В этой задаче вам предстоит исследовать изменение параметров деревянных линеек при их намокании.
Измерьте массу деревянной линейки в сухом состоянии $m_0$. С помощью пластиковой линейки измерьте общую длину $L_0$ деревянной линейки в сухом состоянии. Оклейте скотчем верхнюю часть мерного цилиндра так, как показано на рисунке 1. В результате получится прямоугольное окошко, размеры которого должны быть примерно на $2-3~мм$ больше, чем ширина и толщина деревянной линейки.  Оклейте деревянную линейку скотчем в один, максимум два слоя таким образом, чтобы ее поверхность не контактировала с водой в случае погружения. При этом, не допускайте образования воздушных пузырей между поверхностью линейки и скотчем. Далее опустите линейку вертикально в мерный цилиндр с водой. При погружении линейки в цилиндр вы можете обнаружить, что она не плавает вертикально, так как ее центр тяжести находится выше точки приложения силы Архимеда. Зажмите один из концов линейки между гайками и магнитом. Подберите и запишите в работе количество гаек $N_1$, которое требуется для того, чтобы линейка плавала практически вертикально. При этом, глубина погружения линейки должна лежать в пределах от $24$ до $26~см$.
Снимите с линейки скотч и протрите ее поверхность слегка смоченной в воде салфеткой. Прикрепите к концу линейки магнит с подобранным вами количеством гаек. Аккуратно, не допуская образования пузырьков на поверхности линейки, опустите ее в воду и одновременно с этим запустите секундомер. Измерьте зависимость $h_1$ погружения линейки (координаты уровня воды по шкале линейки) от времени $t$. Измерения проводите не менее $15~мин$, либо до полного погружения линейки в воду. Сразу после завершения измерений, выньте линейку из воды и промокните её сухой салфеткой, чтобы убрать капли с ее поверхности. Теперь измерьте массу влажной линейки ${m_w}_1$ и ее длину ${L_w}_1$. Рассчитайте относительное изменение массы $\varepsilon_{m_1} = \dfrac{{m_w}_1-{m_0}_1}{{m_0}_1}$.
Рассчитайте относительное изменение длины линейки $\varepsilon_{L_1} = \dfrac{{L_w}_1-{L_0}_1}{{L_0}_1}$ и относительное изменение глубины погружения $\varepsilon_{H_1} = {\Delta H_1}/{H_1}$ линейки за все время измерений. Оцените влияние удлинения линейки при набухании на расчетную глубину погружения (расстояние между делениями линейки при ее набухании изменилось).
Рассчитайте относительное изменение сечения линейки $\varepsilon_{S_1} = {\Delta S_1}/{S_1}$.
Постройте график зависимости $h(t)$, измеренной в пункте . . . . . . . Повторите - для 2-ой линейки. Записывайте все величины с нижним индексом «2» (например, ${m_0}_2$, ${L_0}_2$, и т.д.).
На первый взгляд линейки кажутся одинаковыми, однако не все их параметры совпадают. С учетом точности эксперимента, определите, совпадают ли для исследованных линеек величины ${m_0}_{1,2}$, $\varepsilon_{m_{_{1,2}}}$, $\varepsilon_{L_{_{1,2}}}$, $\varepsilon_{H_{_{1,2}}}$, $\varepsilon_{S_{_{1,2}}}$. Совпадает ли вид зависимости $h(t)$ для обеих линеек?
Можно ли считать, что линейки при набухании меняют свои размеры изотропно (то есть относительное изменение размеров во всех направлениях одинаково)? Перед сдачей работы сложите деревянные линейки вместе и оберните наклейкой со своим номером (рис. 2). Линейки необходимо сдать вместе с работой (в файл их класть не нужно).
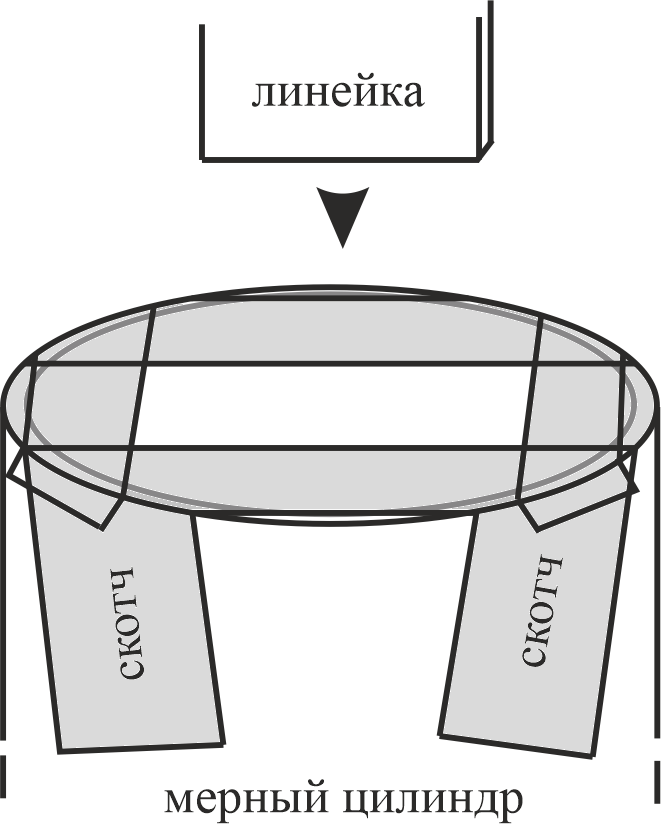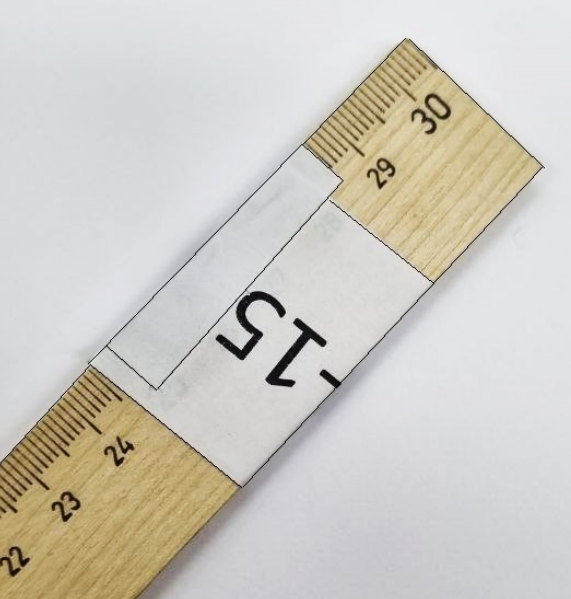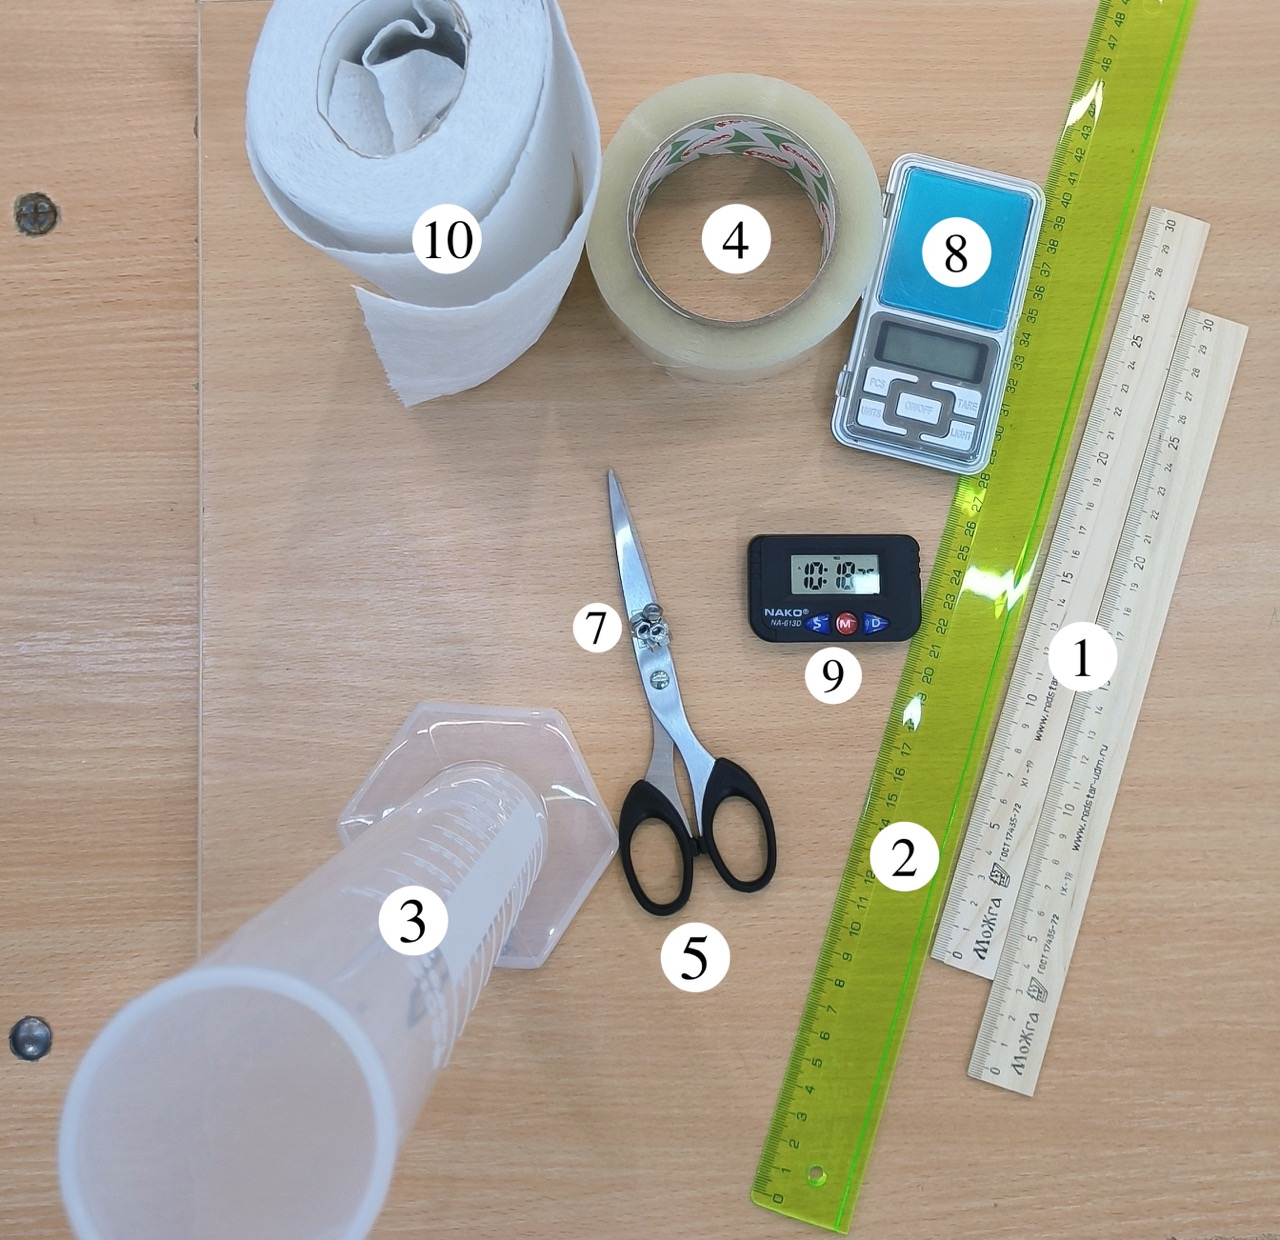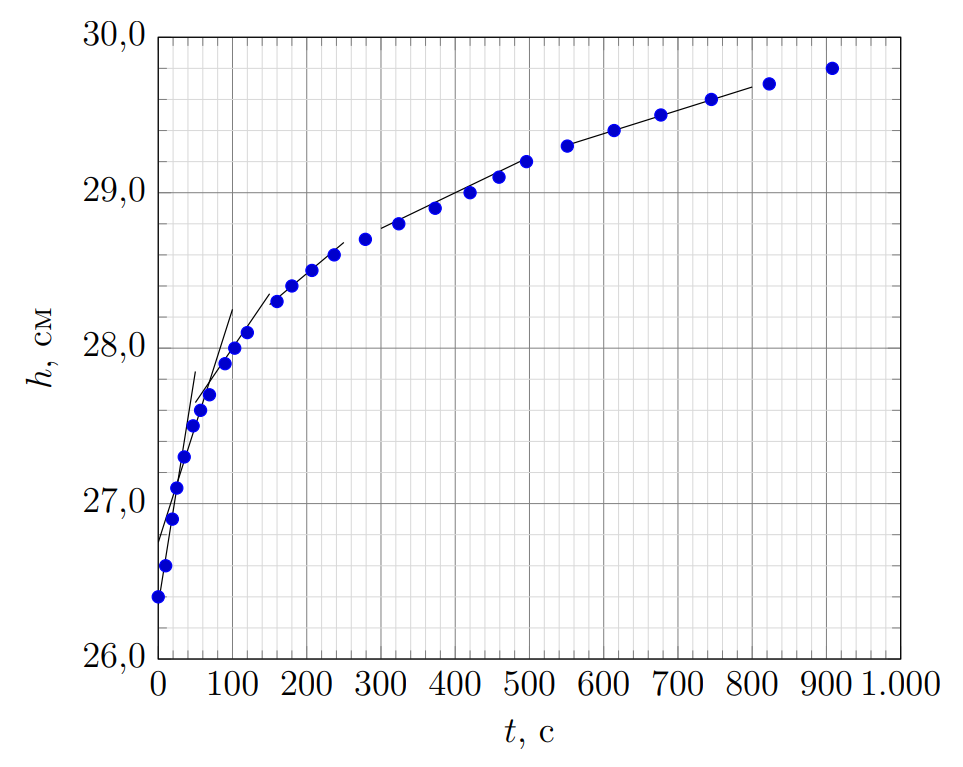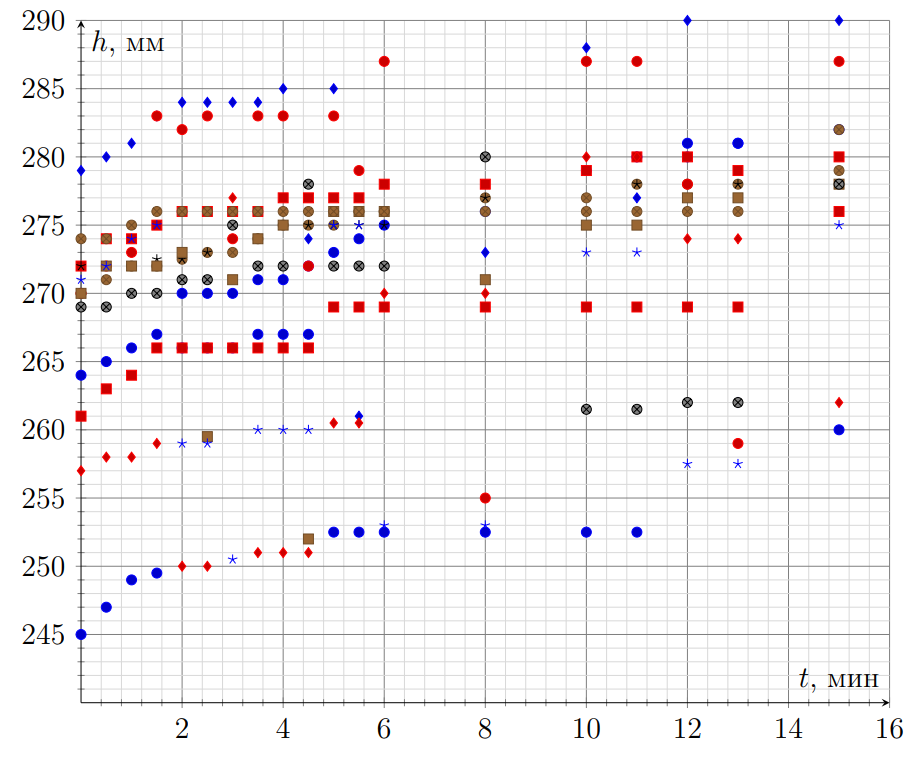
Измерьте массу деревянной линейки в сухом состоянии $m_0$. С помощью пластиковой линейки измерьте общую длину $L_0$ деревянной линейки в сухом состоянии.
Решение: Изучим одну из имеющихся линеек. Подберем массу груза, при которой линейка будет плавать вертикально ($n=3$).
Ответ: Проведем измерения массы линейки ${m_0=(9.90\pm0.03) \ г}$ и ее длины $L_0=(31.00\pm0.05)~см$ перед погружением в воду.

Снимите с линейки скотч и протрите ее поверхность слегка смоченной в воде салфеткой. Прикрепите к концу линейки магнит с подобранным вами количеством гаек. Аккуратно, не допуская образования пузырьков на поверхности линейки, опустите ее в воду и одновременно с этим запустите секундомер. Измерьте зависимость координаты $h_1$ погружения линейки (координаты уровня воды по шкале линейки) от времени $t$. Измерения проводите не менее $15~мин$, либо до полного погружения линейки в воду. Сразу после завершения измерений, выньте линейку из воды и промокните её сухой салфеткой, чтобы убрать капли с ее поверхности. Теперь измерьте массу влажной линейки ${m_w}_1$ и ее длину ${L_w}_1$. Рассчитайте относительное изменение массы $\varepsilon_{m_1} = \dfrac{{m_w}_1-{m_0}_1}{{m_0}_1}$.
Решение: Погрузим линейку в воду и проведем измерения координаты погружения линейки от времени. Видно, что длина линейки изменилась несущественно. | $t, ~с$ | 0 | 10 | 19 | 25 | 35 | 47 | 57 | 69 | 90 | | --- | --- | --- | --- | --- | --- | --- | --- | --- | --- | | $h_1, ~см$ | 26.4 | 26.6 | 26.9 | 27.1 | 27.3 | 27.5 | 27.6 | 27.7 | 27.9 | | $t, ~с$ | 103 | 120 | 160 | 180 | 207 | 237 | 279 | 324 | 373 | | $h_1,~ см$ | 28.0 | 28.1 | 28.3 | 28.4 | 28.5 | 28.6 | 28.7 | 28.8 | 28.9 | | $t,~ с$ | 420 | 459 | 496 | 551 | 614 | 677 | 745 | 823 | 908 | | $h_1, ~см$ | 29.0 | 29.1 | 29.2 | 29.3 | 29.4 | 29.5 | 29.6 | 29.7 | 29.8 |
Ответ: | $t, ~с$ | 0 | 10 | 19 | 25 | 35 | 47 | 57 | 69 | 90 | | --- | --- | --- | --- | --- | --- | --- | --- | --- | --- | | $h_1, ~см$ | 26.4 | 26.6 | 26.9 | 27.1 | 27.3 | 27.5 | 27.6 | 27.7 | 27.9 | | $t, ~с$ | 103 | 120 | 160 | 180 | 207 | 237 | 279 | 324 | 373 | | $h_1,~ см$ | 28.0 | 28.1 | 28.3 | 28.4 | 28.5 | 28.6 | 28.7 | 28.8 | 28.9 | | $t,~ с$ | 420 | 459 | 496 | 551 | 614 | 677 | 745 | 823 | 908 | | $h_1, ~см$ | 29.0 | 29.1 | 29.2 | 29.3 | 29.4 | 29.5 | 29.6 | 29.7 | 29.8 | Ответ: $t, ~с$01019253547576990$h_1, ~см$26.426.626.927.127.327.527.627.727.9$t, ~с$103120160180207237279324373$h_1,~ см$28.028.128.328.428.528.628.728.828.9$t,~ с$420459496551614677745823908$h_1, ~см$29.029.129.229.329.429.529.629.729.8
Ответ: Через $15~мин$ вынем линейку из воды и измерим вновь ее массу $m_w=(12.61\pm0.03) \ г$ и длину $L_w=(31.05\pm0.05)~см$.  Видно, что длина линейки изменилась несущественно.

Рассчитайте относительное изменение длины линейки $\varepsilon_{L_1} = \dfrac{{L_w}_1-{L_0}_1}{{L_0}_1}$ и относительное изменение глубины погружения $\varepsilon_{H_1} = {\Delta H_1}/{H_1}$ линейки за все время измерений. Оцените влияние удлинения линейки при набухании на расчетную глубину погружения (расстояние между делениями линейки при ее набухании изменилось).
Решение: Глубина погружения линейки до набухания может быть вычислена как сумма начальной координаты погружения $h_0=(26.4\pm0.1)~ см$ и смещения $\Delta h =( 0.5\pm0.1)~см$ начала шкалы линейки от ее края:\begin{equation}H_0=h_0+\Delta h.\tag{1}\end{equation}После набухания длина погруженной части линейки увеличилась не только за счет изменения координаты погружения, но и за счет набухания приблизительно на измеренную разность длин $L_w-L_0$ (так как в воду погружена большая часть линейки). Хотя последний фактор оказывается мал в текущем эксперименте, забывать о нем не следует. Таким образом, получаем выражение для глубины погруженной части линейки в конце эксперимента:\begin{equation}H_w=h_w+\Delta h+L_w-L_0,\tag{2}\end{equation}где $h_w=(29.8\pm0.1)~ см$ — координата погружения линейки перед окончанием эксперимента. Тогда относительное изменение глубины погружения составляет: Для вычисления погрешности этой величины сложим относительные погрешности верхней и нижней части формулы. где $\sigma_L=0.1 \ см$ — погрешность измерения линейкой.
Ответ: \begin{equation} \varepsilon_H=\frac{h_w-h_0+L_w-L_0}{h_0+\Delta h} \cdot 100 \ \%=(12.8\pm1.6) \ \%.\tag{3}\end{equation}  Для вычисления погрешности этой величины сложим относительные погрешности верхней и нижней части формулы.
Ответ: \begin{equation} \sigma_{\varepsilon_H}=\varepsilon_H\left(\frac{4\sigma_L}{h_w-h_0+L_w-L_0}+\frac{2\sigma_L}{h_0+\Delta h}\right) \cdot 100 \%= 1.6 \ \%,\tag{4}\end{equation}  где $\sigma_L=0.1 \ см$ — погрешность измерения линейкой.

Рассчитайте относительное изменение сечения линейки $\varepsilon_{S_1} = {\Delta S_1}/{S_1}$.
Решение: Точность прямых измерений изменений поперечных размеров линейки крайне низкая. Поэтому оценим величину изменения площади поперечного сечения линейки с помощью формул гидростатики. Так как при плавании линейки сила Архимеда уравновешивает ее силу тяжести, можно записать:\begin{equation}m=\rho_w SH,\tag{5}\end{equation}где $\rho_w$ — плотность воды, а $m$ и $H$ — текущие масса линейки и ее глубина погружения соответственно. Тогда для относительного изменения сечения линейки получаем:\begin{equation} Для оценки погрешности этой величины сложим относительные погрешности входящих в выражение величин: Видно, что относительное изменение сечения во много раз больше относительного изменения длины линейки. Следовательно нельзя утверждать, что размеры линейки при набухании меняются изотропно. В этом случае относительное изменение длины линейки должно было бы быть примерно в два раза меньше относительного изменения сечения.
Ответ: \begin{equation}\varepsilon_S=\frac{{m_w}/{H_w}-{m_0}/{H_0}}{{m_0}/{H_0}}=\frac{{m_w}/{H_w}}{{m_0}/{H_0}}-1 = (17\pm4) \ \%\tag{6}\end{equation}  Для оценки погрешности этой величины сложим относительные погрешности входящих в выражение величин:
Ответ: \begin{equation} \sigma_{\varepsilon_S}=(\varepsilon_S+1)\left(\frac{\sigma_{m_w}}{m_w}+\frac{\sigma_{m_0}}{m_0}+\frac{\sigma_{H_w}}{H_w}+\frac{\sigma_{H_0}}{H_0}\right) = 4 \ \%\tag{7}\end{equation}  Видно, что относительное изменение сечения во много раз больше относительного изменения длины линейки. Следовательно нельзя утверждать, что размеры линейки при набухании меняются изотропно. В этом случае относительное изменение длины линейки должно было бы быть примерно в два раза меньше относительного изменения сечения.

Постройте график зависимости $h(t)$, измеренной в пункте A2 .
Решение: Построим график зависимости координаты погружения от времени.

На первый взгляд линейки кажутся одинаковыми, однако не все их параметры совпадают. С учетом точности эксперимента, определите, совпадают ли для исследованных линеек величины ${m_0}_{1,2}$, $\varepsilon_{m_{_{1,2}}}$, $\varepsilon_{L_{_{1,2}}}$, $\varepsilon_{H_{_{1,2}}}$, $\varepsilon_{S_{_{1,2}}}$. Совпадает ли вид зависимости $h(t)$ для обеих линеек?
Решение: Приведем далее результаты контрольных измерений для 13-ти других образцов. $№$12345678910111213$m_0, ~г$8.989.3210.3511.7010.368.7010.368.809.5210.008.568.4810.35$L_0,~ мм$309.5309.5309.5309.5309.0309.0309.0309.5309.3309.0309.8309.5310.0$m_w, ~г$12.2110.6712.4013.0911.9010.3312.0110.9112.6511.2611.0710.4312.25$L_w, ~мм$310.0310.0310.0310.0310.0310.0310.0310.0310.0310.0310.0310.0311.0$N$4433333333333 $m_0,~ г$$L_0, ~мм$$m_w,~ г$$L_w, ~мм$$N$$Среднее$9.7309.411.6310.13.2$Разброс$0.90.30.90.30.4$Отн.\,откл,~ \%$ 9.60.17.40.0911.4 $№$12345678910111213$\varepsilon_m,~\%$35.9714.6119.8111.8814.8618.7415.9323.9832.8812.6029.3223.0018.36$\varepsilon_L,~\%$0.20.20.20.20.30.30.30.20.20.30.10.20.3$\varepsilon_H,~\%$6.903.103.501.604.206.503.303.501.702.306.105.803.20$\varepsilon_S,~\%$27.211.215.810.110.211.412.319.830.610.121.916.214.7 $\varepsilon_m,~\%$$\varepsilon_L,~\%$$\varepsilon_H,~\%$$\varepsilon_S,~\%$$Среднее$20.920.223.9816.27$Разброс$7.44 0.081.736.51$Отн.\,откл,~ \%$ 36384340 | $№$ | 1 | 2 | 3 | 4 | 5 | 6 | 7 | 8 | 9 | 10 | 11 | 12 | 13 | | --- | --- | --- | --- | --- | --- | --- | --- | --- | --- | --- | --- | --- | --- | | $m_0, ~г$ | 8.98 | 9.32 | 10.35 | 11.70 | 10.36 | 8.70 | 10.36 | 8.80 | 9.52 | 10.00 | 8.56 | 8.48 | 10.35 | | $L_0,~ мм$ | 309.5 | 309.5 | 309.5 | 309.5 | 309.0 | 309.0 | 309.0 | 309.5 | 309.3 | 309.0 | 309.8 | 309.5 | 310.0 | | $m_w, ~г$ | 12.21 | 10.67 | 12.40 | 13.09 | 11.90 | 10.33 | 12.01 | 10.91 | 12.65 | 11.26 | 11.07 | 10.43 | 12.25 | | $L_w, ~мм$ | 310.0 | 310.0 | 310.0 | 310.0 | 310.0 | 310.0 | 310.0 | 310.0 | 310.0 | 310.0 | 310.0 | 310.0 | 311.0 | | $N$ | 4 | 4 | 3 | 3 | 3 | 3 | 3 | 3 | 3 | 3 | 3 | 3 | 3 |
Ответ: Полученные данные довольно наглядно показывают, что исследуемые величины ${m_0}_{1,2}$, $\varepsilon_{m_{_{1,2}}}$, $\varepsilon_{L_{_{1,2}}}$, $\varepsilon_{H_{_{1,2}}}$, $\varepsilon_{S_{_{1,2}}}$ не совпадают для разных линеек.

Можно ли считать, что линейки при набухании меняют свои размеры изотропно (то есть относительное изменение размеров во всех направлениях одинаково)?
Решение: Виды зависимостей $h(t)$ для разных линеек совпадают. В течение первых $30-60~ сек$ можно наблюдать быстрый рост величины $h$. Далее скорость погружения линейки существенно понижается. Графики зависимости $h$ от $t$  Результаты контрольных измерений для 13-ти образцов $t, ~мин$0.00.51.01.52.02.53.03.54.04.5$h_1, ~мм$264.0265.0266.0267.0270.0270.0270.0271.0271.0272.0$h_2, ~мм$272.0274.0274.0275.0276.0276.0276.0276.0277.0277.0$h_3, ~мм$270.0271.0271.0272.0272.5273.0273.0274.0275.0275.0$h_4, ~мм$272.0272.0272.0272.5272.5273.0274.0274.0275.0275.0$h_5, ~мм$279.0280.0281.0283.0284.0284.0284.0284.0285.0$-$$h_6, ~мм$270.0272.0273.0283.0282.0283.0$-$283.0283.0$-$$h_7, ~мм$270.0272.0272.0272.0273.0$-$274.0274.0275.0274.0$h_8, ~мм$269.0269.0270.0270.0271.0$-$271.0272.0272.0272.0$h_9, ~мм$271.0272.0274.0275.0$-$$-$275.0$-$$-$$-$$h_{10}, ~мм$257.0258.0258.0259.0259.0259.5$-$260.0260.0$-$$h_{11}, ~мм$245.0247.0249.0249.5250.0$-$250.5251.0$-$252.0$h_{12}, ~мм$261.0263.0264.0266.0266.0$-$$-$267.0$-$$-$$h_{13}, ~мм$274.0$-$275.0276.0$-$$-$277.0$-$$-$278.0 $t, ~мин$5.05.56.08.010.011.012.013.015.0$-$$h_1, ~мм$273.0274.0275.0276.0279.0280.0280.0281.0282.0$-$$h_2, ~мм$277.0277.0278.0278.0279.0280.0280.0$-$280.0$-$$h_3, ~мм$275.0276.0276.0277.0277.0278.0278.0279.0279.0$-$$h_4, ~мм$275.0275.0275.0$-$276.0$-$276.0$-$276.0$-$$h_5, ~мм$285.0$-$287.0$-$288.0$-$290.0$-$290.0$-$$h_6, ~мм$283.0$-$287.0$-$287.0$-$$-$$-$287.0$-$$h_7, ~мм$276.0$-$276.0277.0$-$278.0278.0278.0278.0$-$$h_8, ~мм$272.0$-$272.0273.0$-$277.0277.0278.0278.0$-$$h_9, ~мм$275.0$-$$-$$-$275.0$-$$-$$-$275.0$-$$h_{10}, ~мм$260.5261.0$-$$-$261.5$-$262.0262.0262.0$-$$h_{11}, ~мм$252.5$-$253.0255.0$-$$-$257.5259.0260.0$-$$h_{12}, ~мм$268.0$-$270.0271.0273.0$-$274.0$-$276.0$-$$h_{13}, ~мм$$-$279.0$-$280.0280.0$-$281.0$-$282.0$-$ | $t, ~мин$ | 0.0 | 0.5 | 1.0 | 1.5 | 2.0 | 2.5 | 3.0 | 3.5 | 4.0 | 4.5 | | --- | --- | --- | --- | --- | --- | --- | --- | --- | --- | --- | | $h_1, ~мм$ | 264.0 | 265.0 | 266.0 | 267.0 | 270.0 | 270.0 | 270.0 | 271.0 | 271.0 | 272.0 | | $h_2, ~мм$ | 272.0 | 274.0 | 274.0 | 275.0 | 276.0 | 276.0 | 276.0 | 276.0 | 277.0 | 277.0 | | $h_3, ~мм$ | 270.0 | 271.0 | 271.0 | 272.0 | 272.5 | 273.0 | 273.0 | 274.0 | 275.0 | 275.0 | | $h_4, ~мм$ | 272.0 | 272.0 | 272.0 | 272.5 | 272.5 | 273.0 | 274.0 | 274.0 | 275.0 | 275.0 | | $h_5, ~мм$ | 279.0 | 280.0 | 281.0 | 283.0 | 284.0 | 284.0 | 284.0 | 284.0 | 285.0 | $-$ | | $h_6, ~мм$ | 270.0 | 272.0 | 273.0 | 283.0 | 282.0 | 283.0 | $-$ | 283.0 | 283.0 | $-$ | | $h_7, ~мм$ | 270.0 | 272.0 | 272.0 | 272.0 | 273.0 | $-$ | 274.0 | 274.0 | 275.0 | 274.0 | | $h_8, ~мм$ | 269.0 | 269.0 | 270.0 | 270.0 | 271.0 | $-$ | 271.0 | 272.0 | 272.0 | 272.0 | | $h_9, ~мм$ | 271.0 | 272.0 | 274.0 | 275.0 | $-$ | $-$ | 275.0 | $-$ | $-$ | $-$ | | $h_{10}, ~мм$ | 257.0 | 258.0 | 258.0 | 259.0 | 259.0 | 259.5 | $-$ | 260.0 | 260.0 | $-$ | | $h_{11}, ~мм$ | 245.0 | 247.0 | 249.0 | 249.5 | 250.0 | $-$ | 250.5 | 251.0 | $-$ | 252.0 | | $h_{12}, ~мм$ | 261.0 | 263.0 | 264.0 | 266.0 | 266.0 | $-$ | $-$ | 267.0 | $-$ | $-$ | | $h_{13}, ~мм$ | 274.0 | $-$ | 275.0 | 276.0 | $-$ | $-$ | 277.0 | $-$ | $-$ | 278.0 | | | | | | | | | | | | | | $t, ~мин$ | 5.0 | 5.5 | 6.0 | 8.0 | 10.0 | 11.0 | 12.0 | 13.0 | 15.0 | $-$ | | $h_1, ~мм$ | 273.0 | 274.0 | 275.0 | 276.0 | 279.0 | 280.0 | 280.0 | 281.0 | 282.0 | $-$ | | $h_2, ~мм$ | 277.0 | 277.0 | 278.0 | 278.0 | 279.0 | 280.0 | 280.0 | $-$ | 280.0 | $-$ | | $h_3, ~мм$ | 275.0 | 276.0 | 276.0 | 277.0 | 277.0 | 278.0 | 278.0 | 279.0 | 279.0 | $-$ | | $h_4, ~мм$ | 275.0 | 275.0 | 275.0 | $-$ | 276.0 | $-$ | 276.0 | $-$ | 276.0 | $-$ | | $h_5, ~мм$ | 285.0 | $-$ | 287.0 | $-$ | 288.0 | $-$ | 290.0 | $-$ | 290.0 | $-$ | | $h_6, ~мм$ | 283.0 | $-$ | 287.0 | $-$ | 287.0 | $-$ | $-$ | $-$ | 287.0 | $-$ | | $h_7, ~мм$ | 276.0 | $-$ | 276.0 | 277.0 | $-$ | 278.0 | 278.0 | 278.0 | 278.0 | $-$ | | $h_8, ~мм$ | 272.0 | $-$ | 272.0 | 273.0 | $-$ | 277.0 | 277.0 | 278.0 | 278.0 | $-$ | | $h_9, ~мм$ | 275.0 | $-$ | $-$ | $-$ | 275.0 | $-$ | $-$ | $-$ | 275.0 | $-$ | | $h_{10}, ~мм$ | 260.5 | 261.0 | $-$ | $-$ | 261.5 | $-$ | 262.0 | 262.0 | 262.0 | $-$ | | $h_{11}, ~мм$ | 252.5 | $-$ | 253.0 | 255.0 | $-$ | $-$ | 257.5 | 259.0 | 260.0 | $-$ | | $h_{12}, ~мм$ | 268.0 | $-$ | 270.0 | 271.0 | 273.0 | $-$ | 274.0 | $-$ | 276.0 | $-$ | | $h_{13}, ~мм$ | $-$ | 279.0 | $-$ | 280.0 | 280.0 | $-$ | 281.0 | $-$ | 282.0 | $-$ |
Ответ: Однако по полученным данным можно утверждать, что все линейки изменяют свои размеры не изотропно, так как для любой из них $\varepsilon_L\ll\varepsilon_S$.  Виды зависимостей $h(t)$ для разных линеек совпадают. В течение первых $30-60~ сек$ можно наблюдать быстрый рост величины $h$. Далее скорость погружения линейки существенно понижается. Графики зависимости $h$ от $t$  Результаты контрольных измерений для 13-ти образцов $t, ~мин$0.00.51.01.52.02.53.03.54.04.5$h_1, ~мм$264.0265.0266.0267.0270.0270.0270.0271.0271.0272.0$h_2, ~мм$272.0274.0274.0275.0276.0276.0276.0276.0277.0277.0$h_3, ~мм$270.0271.0271.0272.0272.5273.0273.0274.0275.0275.0$h_4, ~мм$272.0272.0272.0272.5272.5273.0274.0274.0275.0275.0$h_5, ~мм$279.0280.0281.0283.0284.0284.0284.0284.0285.0$-$$h_6, ~мм$270.0272.0273.0283.0282.0283.0$-$283.0283.0$-$$h_7, ~мм$270.0272.0272.0272.0273.0$-$274.0274.0275.0274.0$h_8, ~мм$269.0269.0270.0270.0271.0$-$271.0272.0272.0272.0$h_9, ~мм$271.0272.0274.0275.0$-$$-$275.0$-$$-$$-$$h_{10}, ~мм$257.0258.0258.0259.0259.0259.5$-$260.0260.0$-$$h_{11}, ~мм$245.0247.0249.0249.5250.0$-$250.5251.0$-$252.0$h_{12}, ~мм$261.0263.0264.0266.0266.0$-$$-$267.0$-$$-$$h_{13}, ~мм$274.0$-$275.0276.0$-$$-$277.0$-$$-$278.0 $t, ~мин$5.05.56.08.010.011.012.013.015.0$-$$h_1, ~мм$273.0274.0275.0276.0279.0280.0280.0281.0282.0$-$$h_2, ~мм$277.0277.0278.0278.0279.0280.0280.0$-$280.0$-$$h_3, ~мм$275.0276.0276.0277.0277.0278.0278.0279.0279.0$-$$h_4, ~мм$275.0275.0275.0$-$276.0$-$276.0$-$276.0$-$$h_5, ~мм$285.0$-$287.0$-$288.0$-$290.0$-$290.0$-$$h_6, ~мм$283.0$-$287.0$-$287.0$-$$-$$-$287.0$-$$h_7, ~мм$276.0$-$276.0277.0$-$278.0278.0278.0278.0$-$$h_8, ~мм$272.0$-$272.0273.0$-$277.0277.0278.0278.0$-$$h_9, ~мм$275.0$-$$-$$-$275.0$-$$-$$-$275.0$-$$h_{10}, ~мм$260.5261.0$-$$-$261.5$-$262.0262.0262.0$-$$h_{11}, ~мм$252.5$-$253.0255.0$-$$-$257.5259.0260.0$-$$h_{12}, ~мм$268.0$-$270.0271.0273.0$-$274.0$-$276.0$-$$h_{13}, ~мм$$-$279.0$-$280.0280.0$-$281.0$-$282.0$-$
Темы:
E, IEPhO, Деформация, Анизотропия